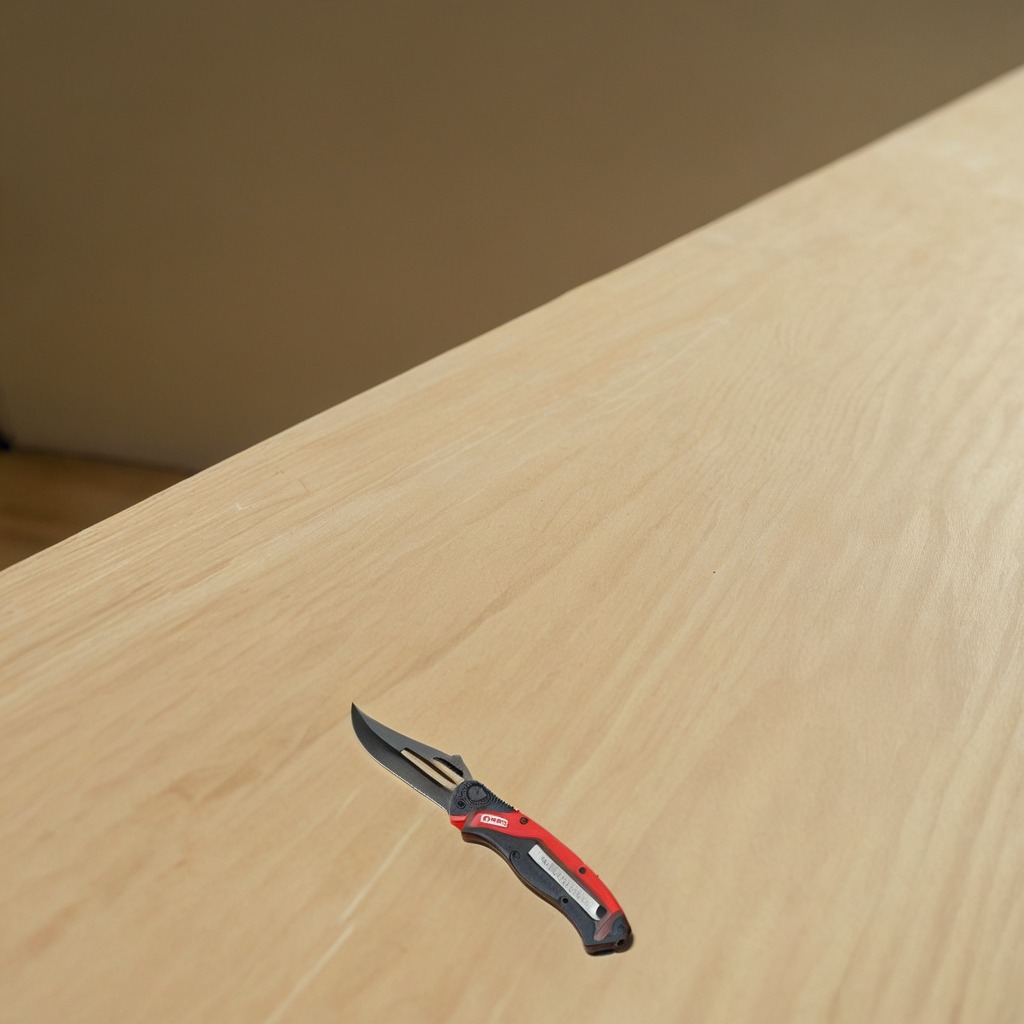
A utility knife lies on a plywood surface in a paint workshop lit by afternoon window light.